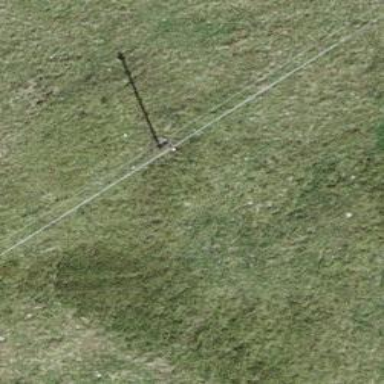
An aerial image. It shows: Minor power line.